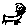
Label: cat